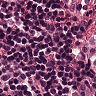
Metastatic tissue present: no